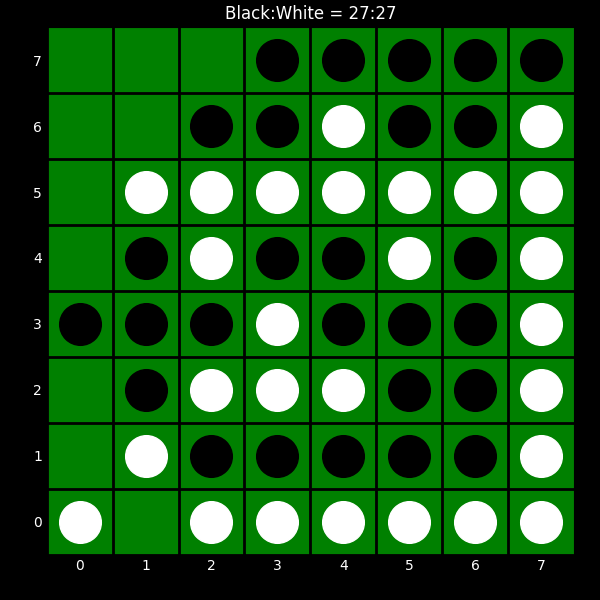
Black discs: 27
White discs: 27